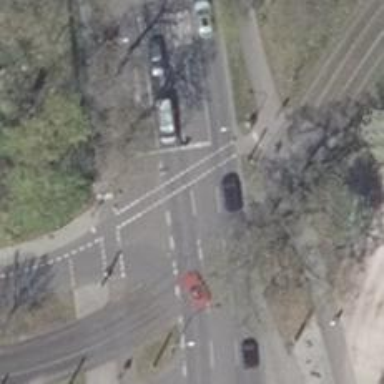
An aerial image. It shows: Road with traffic signals at crossing.